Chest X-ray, PA view. Patient: 34 years old, sex M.
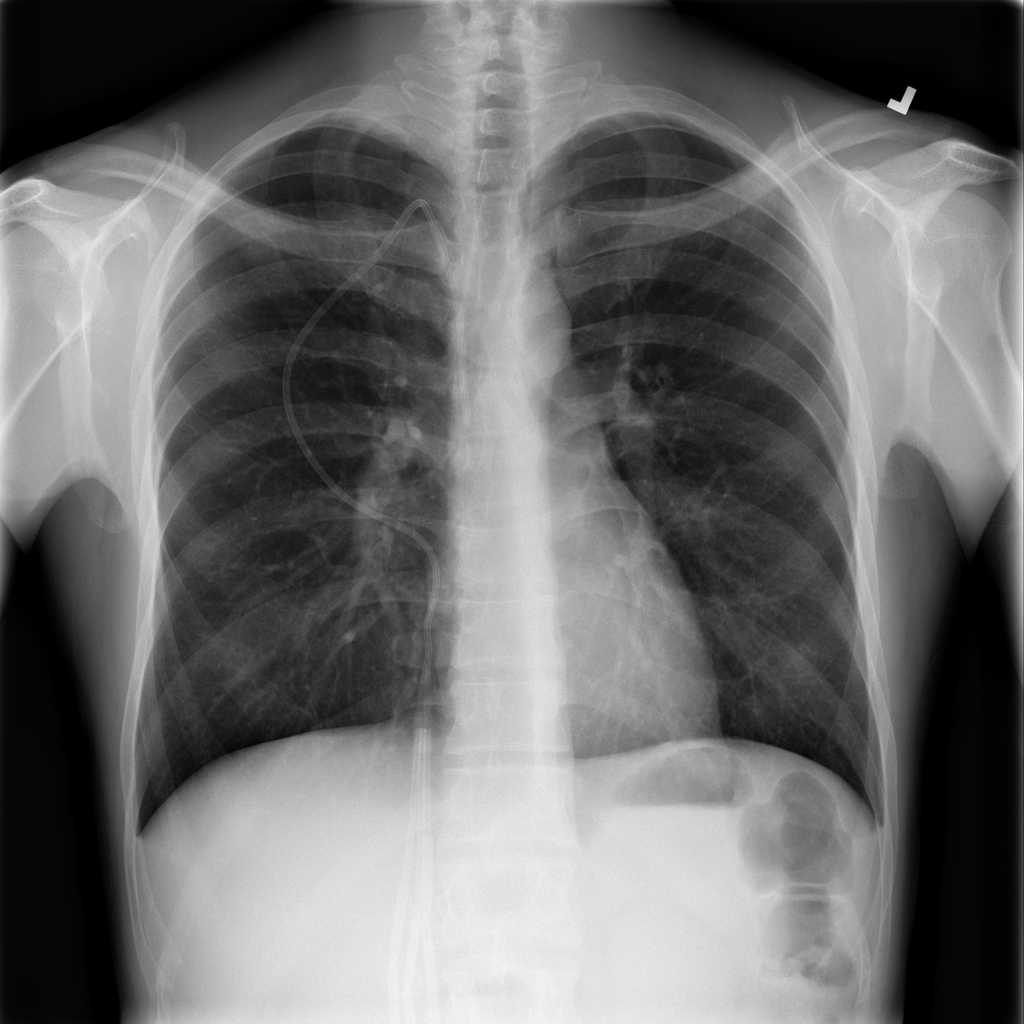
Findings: No Finding